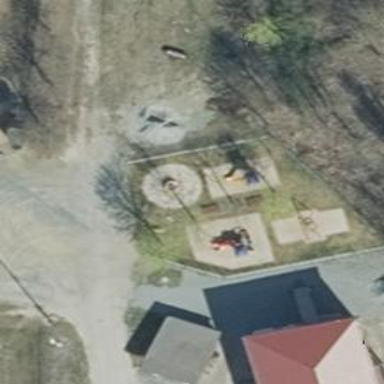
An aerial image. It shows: Springy playground.